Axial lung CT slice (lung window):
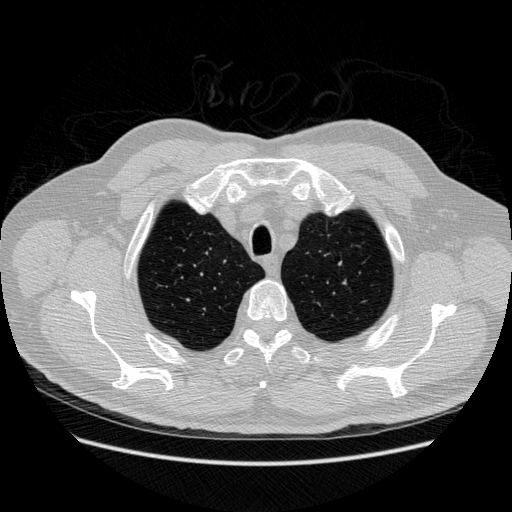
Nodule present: no